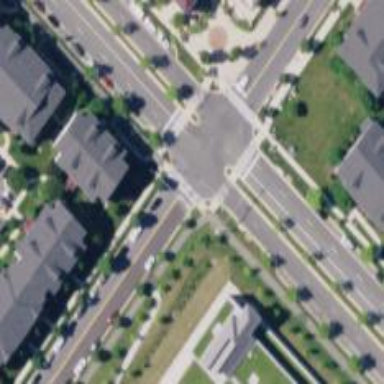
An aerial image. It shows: Marked crossing on the road.